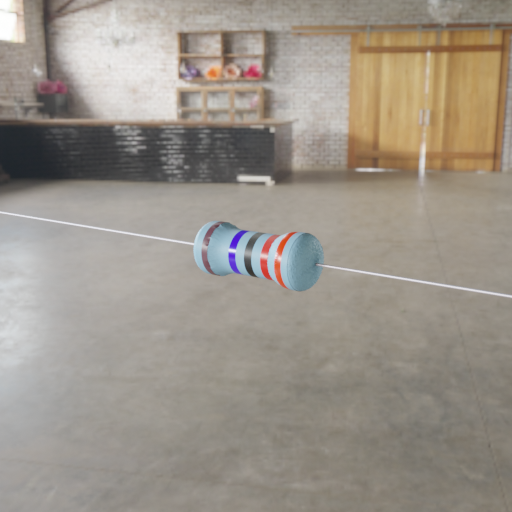
Resistor colour bands (in order): brown, blue, black, red, red